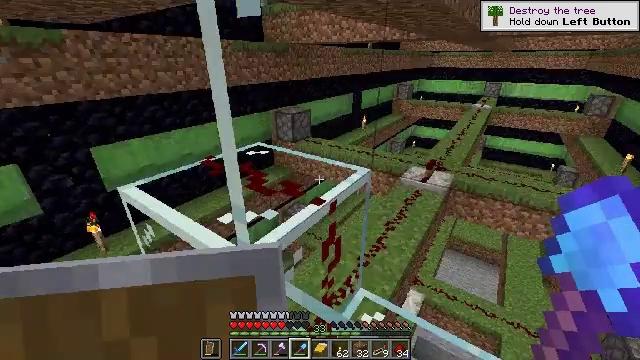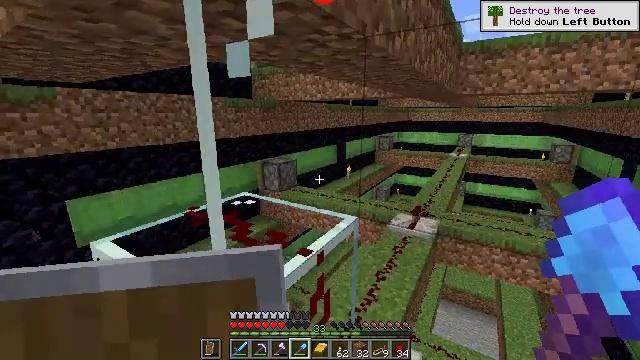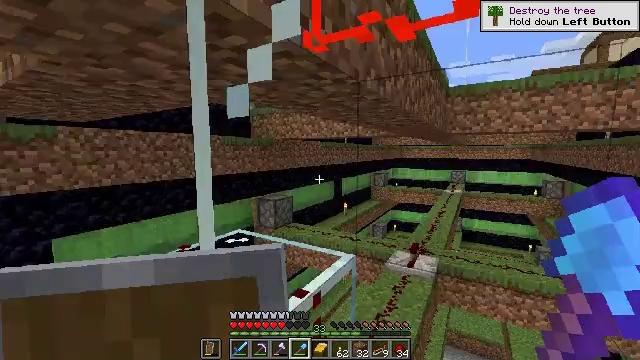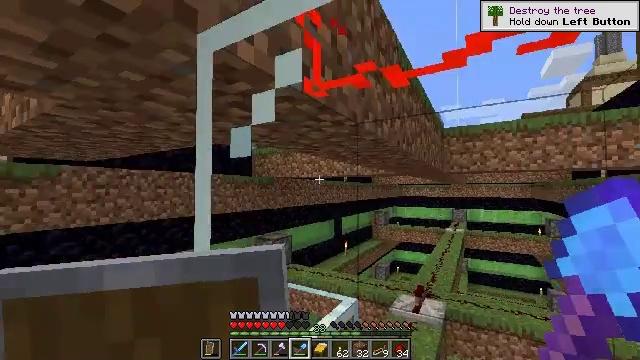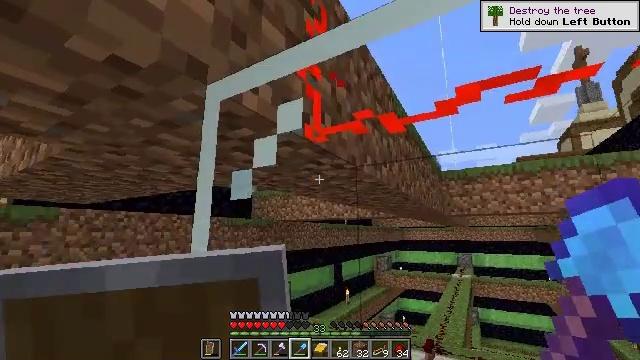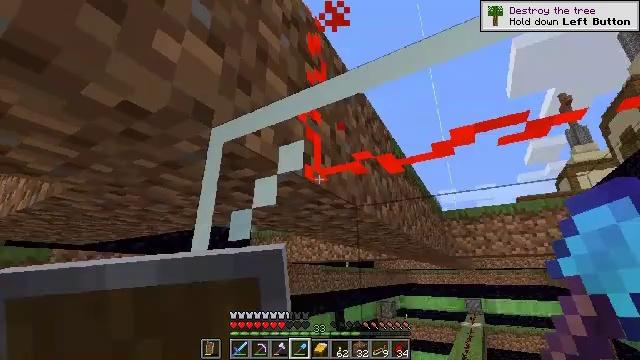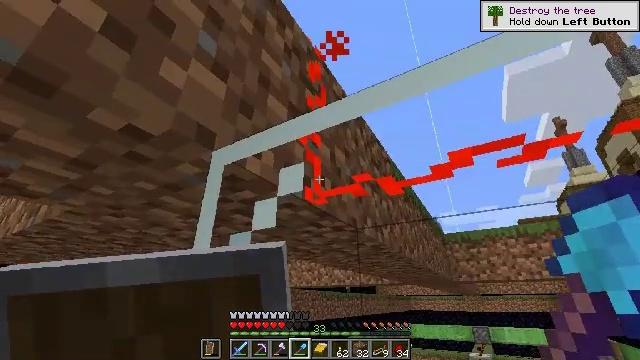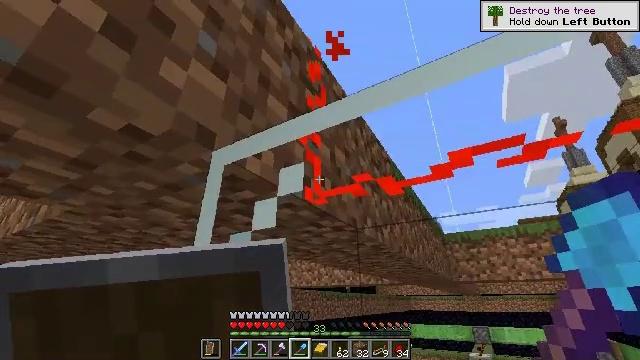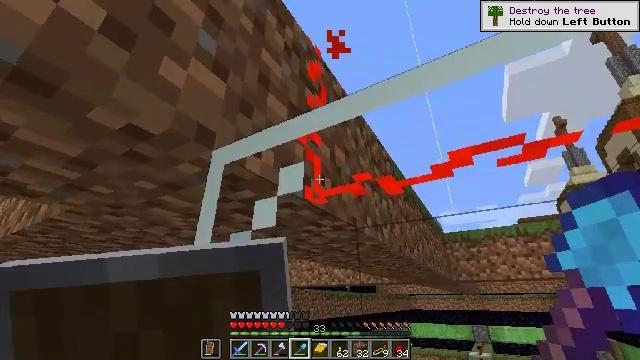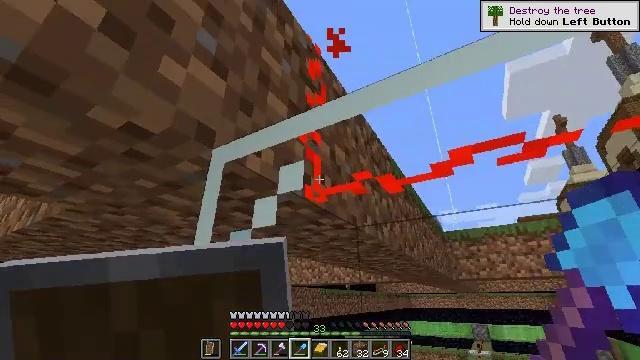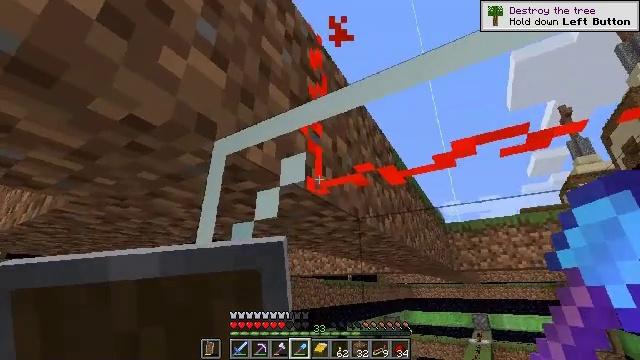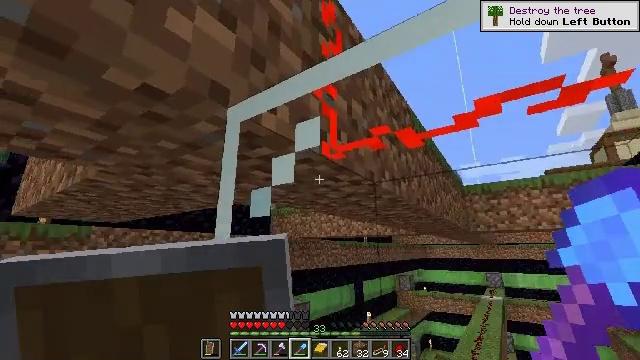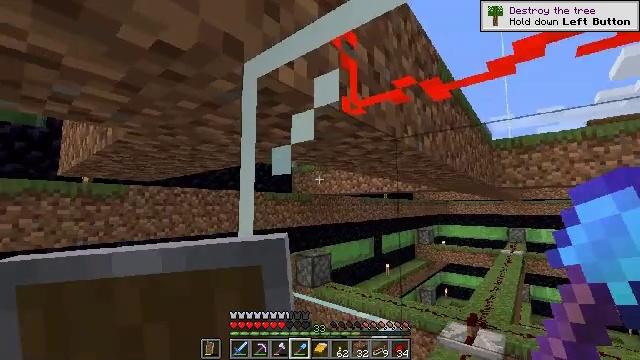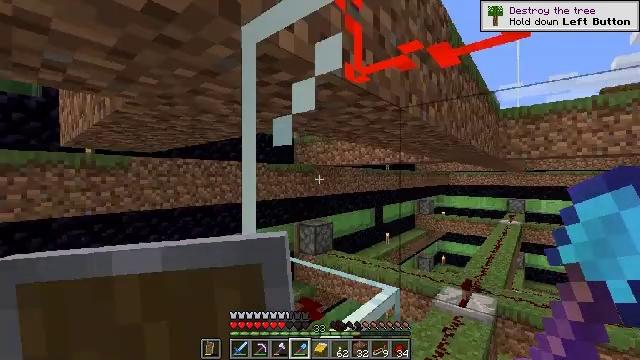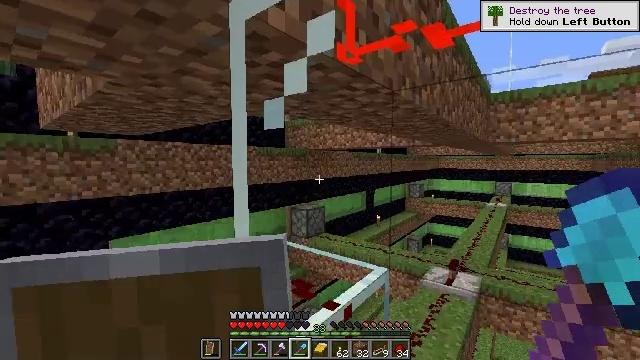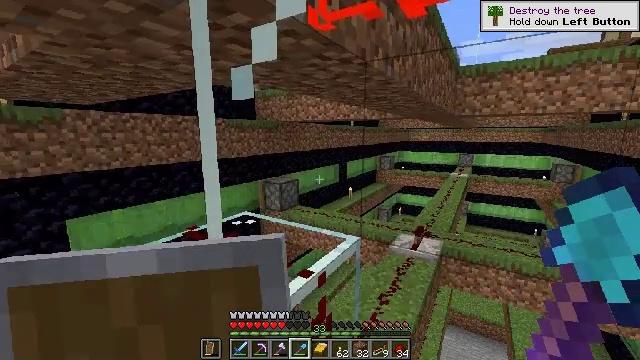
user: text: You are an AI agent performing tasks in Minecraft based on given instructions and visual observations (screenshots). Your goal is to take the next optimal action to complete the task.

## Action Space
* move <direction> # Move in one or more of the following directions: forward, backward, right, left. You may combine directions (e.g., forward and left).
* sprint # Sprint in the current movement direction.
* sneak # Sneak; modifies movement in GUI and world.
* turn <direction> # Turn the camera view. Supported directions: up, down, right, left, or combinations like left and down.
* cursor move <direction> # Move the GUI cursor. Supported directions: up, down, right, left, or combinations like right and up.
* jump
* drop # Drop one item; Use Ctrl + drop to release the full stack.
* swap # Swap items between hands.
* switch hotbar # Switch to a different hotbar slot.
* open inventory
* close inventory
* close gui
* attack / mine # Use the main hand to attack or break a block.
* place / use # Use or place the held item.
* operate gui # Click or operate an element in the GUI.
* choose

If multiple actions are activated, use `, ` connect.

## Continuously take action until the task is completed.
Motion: motion action
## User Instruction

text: Destroy the glass.
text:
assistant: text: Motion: turn right and up
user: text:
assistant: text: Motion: turn up
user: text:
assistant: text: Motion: turn up
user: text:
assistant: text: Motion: turn up
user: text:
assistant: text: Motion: turn up
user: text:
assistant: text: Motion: turn up
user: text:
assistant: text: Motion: no_op
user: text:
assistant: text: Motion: no_op
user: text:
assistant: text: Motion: no_op
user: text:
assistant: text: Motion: turn down
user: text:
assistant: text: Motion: turn left and down
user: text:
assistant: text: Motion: turn left and down
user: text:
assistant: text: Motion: turn down
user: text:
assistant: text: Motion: turn right and down
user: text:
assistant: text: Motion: turn right and down
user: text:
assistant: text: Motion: turn right and down
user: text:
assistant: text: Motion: turn right and down
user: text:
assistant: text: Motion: turn right and down
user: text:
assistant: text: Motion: turn right and down
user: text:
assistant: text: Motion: no_op
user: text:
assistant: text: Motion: no_op
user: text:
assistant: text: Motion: no_op
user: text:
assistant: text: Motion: turn left and down
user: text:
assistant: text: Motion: no_op
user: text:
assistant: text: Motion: no_op
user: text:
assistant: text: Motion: no_op
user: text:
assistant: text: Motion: no_op
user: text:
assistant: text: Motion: no_op
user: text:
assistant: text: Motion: no_op
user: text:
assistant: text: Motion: no_op